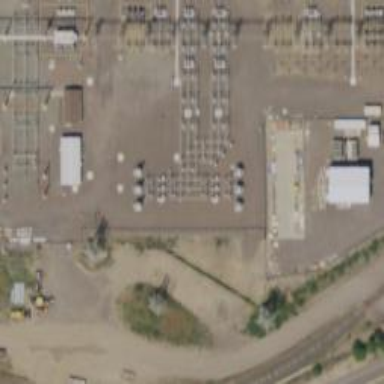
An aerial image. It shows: Switch used for power control.